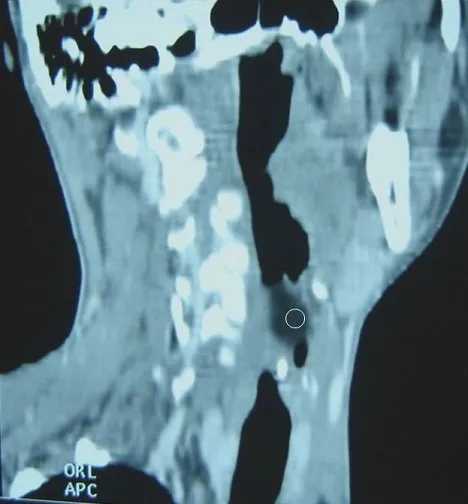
Sagittal reformation CT image: showed that this lesion (circle) presented an intra-luminal projecting portion that extended to the level of the hyoid bone.
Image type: radiology (ct)